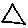
Label: triangle